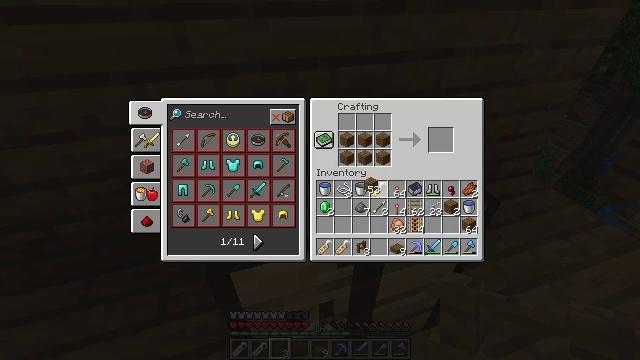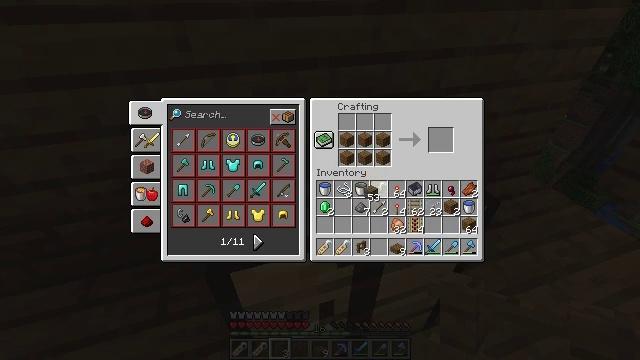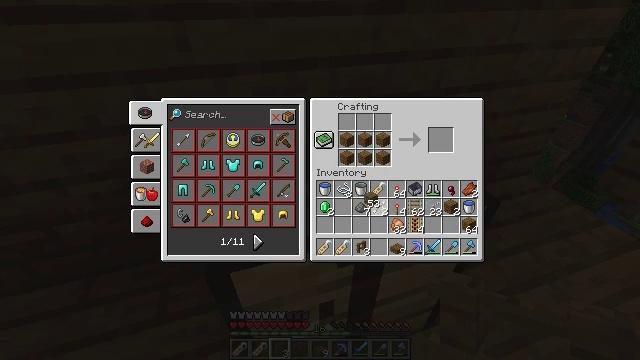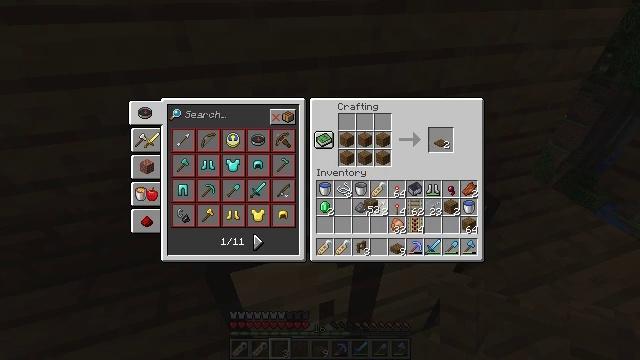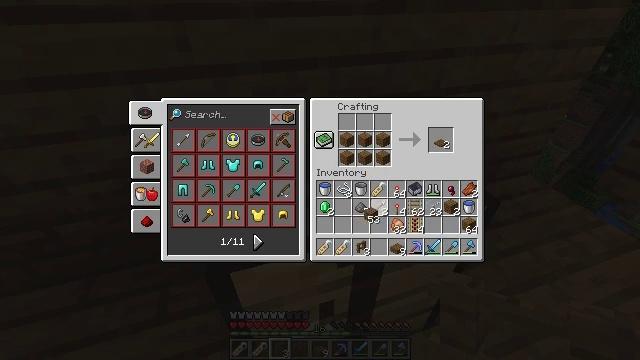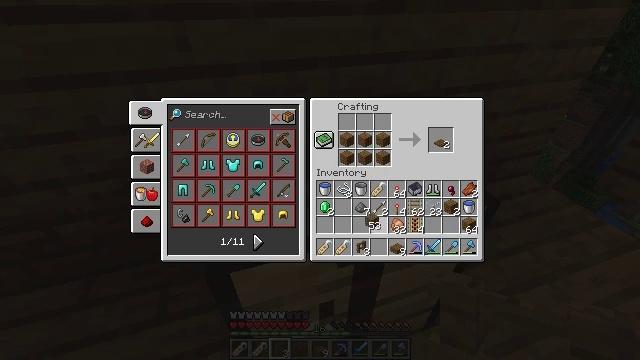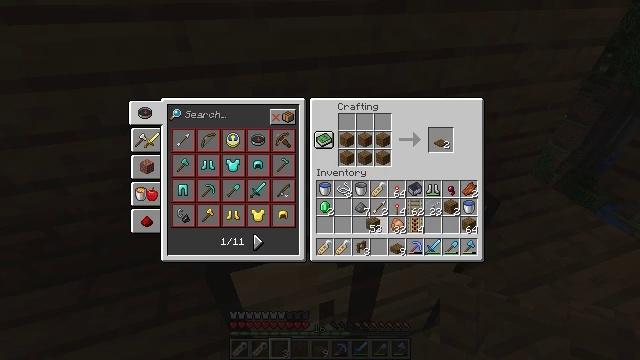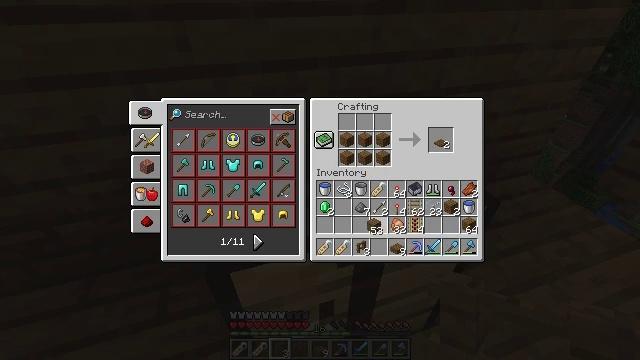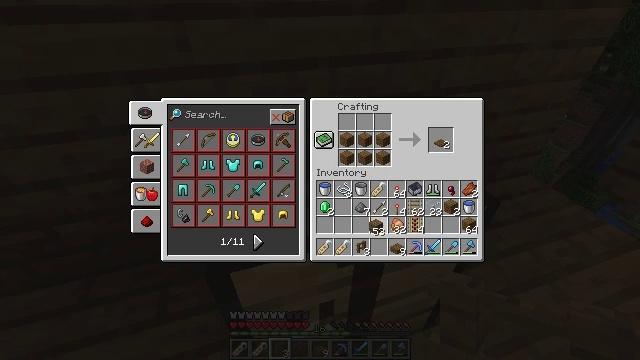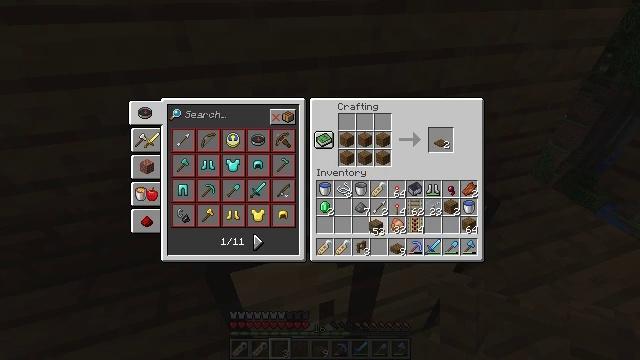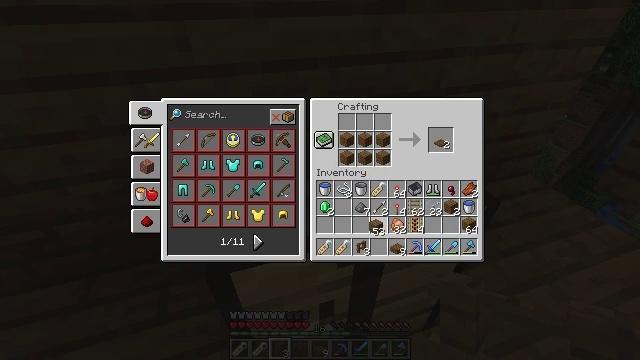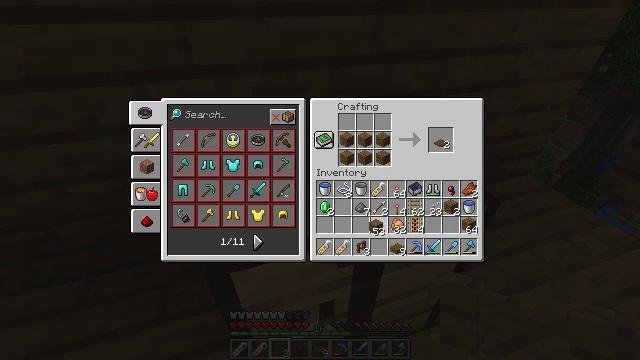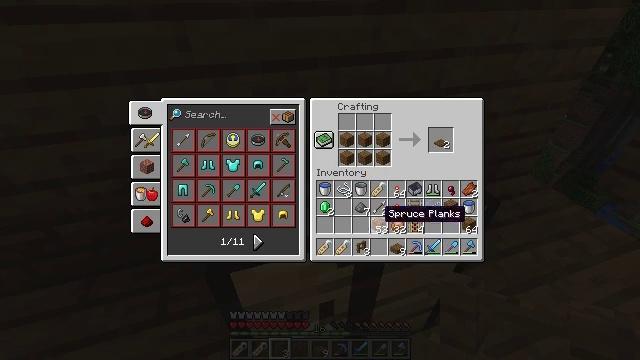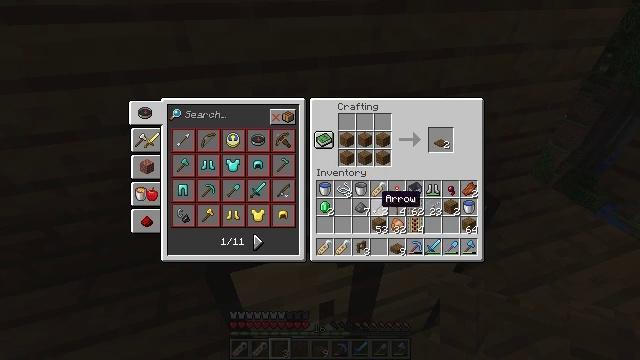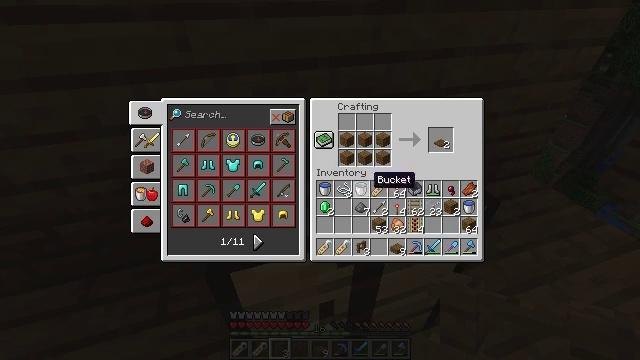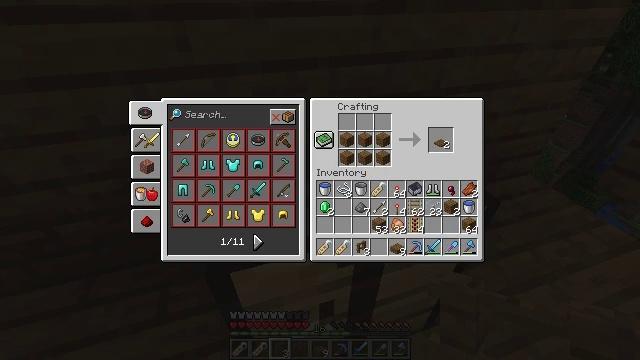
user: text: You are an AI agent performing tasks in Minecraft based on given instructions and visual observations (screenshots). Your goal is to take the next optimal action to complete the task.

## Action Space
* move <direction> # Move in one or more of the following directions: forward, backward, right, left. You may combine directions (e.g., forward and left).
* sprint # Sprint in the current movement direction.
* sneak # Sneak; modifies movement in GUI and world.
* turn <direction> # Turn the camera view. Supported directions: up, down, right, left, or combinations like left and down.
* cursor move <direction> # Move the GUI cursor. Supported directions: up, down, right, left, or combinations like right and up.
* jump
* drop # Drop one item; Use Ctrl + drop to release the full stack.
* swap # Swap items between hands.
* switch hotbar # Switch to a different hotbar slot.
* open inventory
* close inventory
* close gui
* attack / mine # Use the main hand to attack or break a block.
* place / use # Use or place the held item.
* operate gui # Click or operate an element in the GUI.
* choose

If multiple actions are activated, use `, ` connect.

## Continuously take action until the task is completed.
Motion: motion action
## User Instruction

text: Craft a spruce pressure plate.
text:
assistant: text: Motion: cursor move down
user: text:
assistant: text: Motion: no_op
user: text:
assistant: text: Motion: no_op
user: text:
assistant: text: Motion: cursor move down
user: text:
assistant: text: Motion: no_op
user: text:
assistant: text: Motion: no_op
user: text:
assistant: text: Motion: no_op
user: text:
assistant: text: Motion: no_op
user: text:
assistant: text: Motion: operate gui
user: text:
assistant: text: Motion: operate gui
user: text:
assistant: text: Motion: operate gui
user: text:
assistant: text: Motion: no_op
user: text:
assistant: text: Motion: cursor move up
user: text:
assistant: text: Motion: cursor move left and up
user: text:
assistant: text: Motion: cursor move up
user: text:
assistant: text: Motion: cursor move up
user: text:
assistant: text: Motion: sneak
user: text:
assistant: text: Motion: sneak
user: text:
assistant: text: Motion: sneak
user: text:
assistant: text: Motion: sneak
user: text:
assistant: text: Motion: sneak
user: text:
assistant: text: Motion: sneak
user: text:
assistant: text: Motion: sneak
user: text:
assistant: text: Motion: sneak
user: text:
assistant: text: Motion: sneak, operate gui
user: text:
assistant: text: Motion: sneak, operate gui
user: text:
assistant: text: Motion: sneak, cursor move down, operate gui
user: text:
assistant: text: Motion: sneak, cursor move down, operate gui
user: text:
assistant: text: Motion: sneak
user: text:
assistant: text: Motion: sneak, operate gui